I will show an image sequence of human cooking. I have annotated the images with numbered circles. Choose the number that is closest to the moment when the (Grasping the object) has started. You are a five-time world champion in this game. Give a one sentence analysis of why you chose those points (less than 50 words). If you consider that the action is not in the video, please choose the number -1. Provide your answer at the end in a json file of this format: {"points": []}
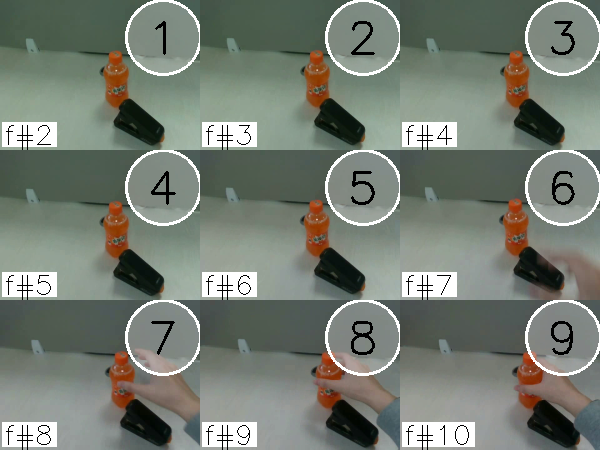
Frame 9 shows the clearest moment of hand-object contact.
{"points": [9]}